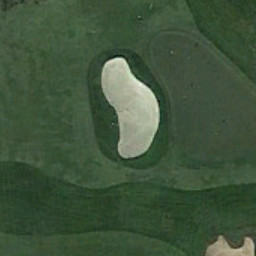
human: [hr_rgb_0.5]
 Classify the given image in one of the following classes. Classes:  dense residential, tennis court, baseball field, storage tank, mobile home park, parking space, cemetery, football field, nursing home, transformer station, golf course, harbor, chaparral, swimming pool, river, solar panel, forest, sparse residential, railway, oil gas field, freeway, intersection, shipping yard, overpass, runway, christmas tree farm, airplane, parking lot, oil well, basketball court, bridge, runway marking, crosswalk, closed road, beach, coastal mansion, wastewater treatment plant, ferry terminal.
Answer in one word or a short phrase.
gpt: golf course